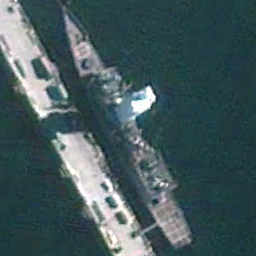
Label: cruiser